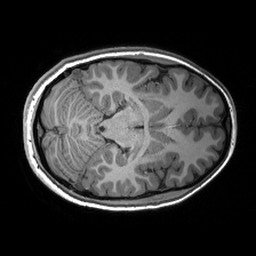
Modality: T1w
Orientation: axial
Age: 21
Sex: female
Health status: healthy
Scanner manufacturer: siemens
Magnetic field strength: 3 T
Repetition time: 2.53 s
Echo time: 0.00288 s